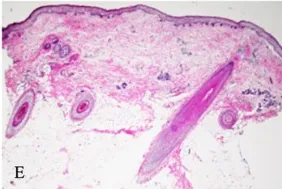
Hematoxylin and eosin (H&E) stains of cutaneous biopsies. (E) In-transit metastasis after 12 weeks of treatment with pembrolizumab only demonstrates benign skin tissue with minimal changes including mild dermal fibrosis and perivascular inflammatory infiltrate (20X).
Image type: pathology (h&e)